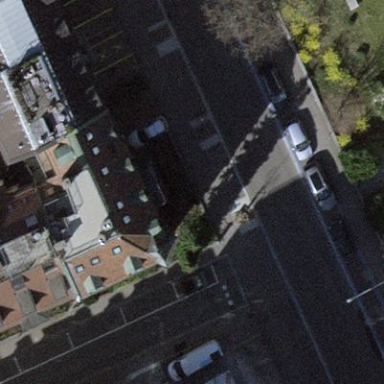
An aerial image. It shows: Street-side parking with parallel orientation.